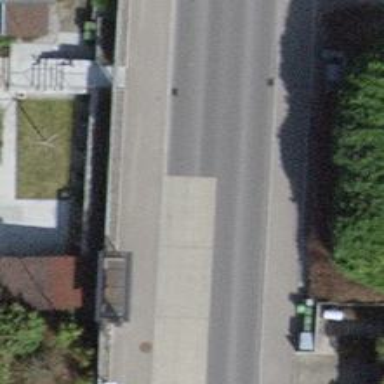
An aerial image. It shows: Asphalt sidewalk.